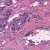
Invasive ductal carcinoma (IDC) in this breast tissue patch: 1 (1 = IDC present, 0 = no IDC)